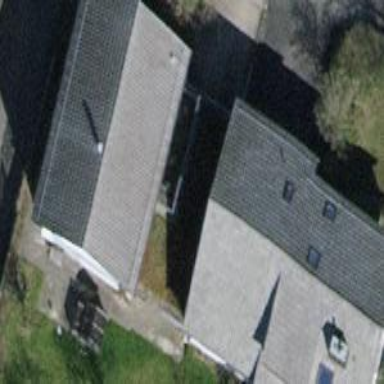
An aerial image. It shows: Building with tile roof.